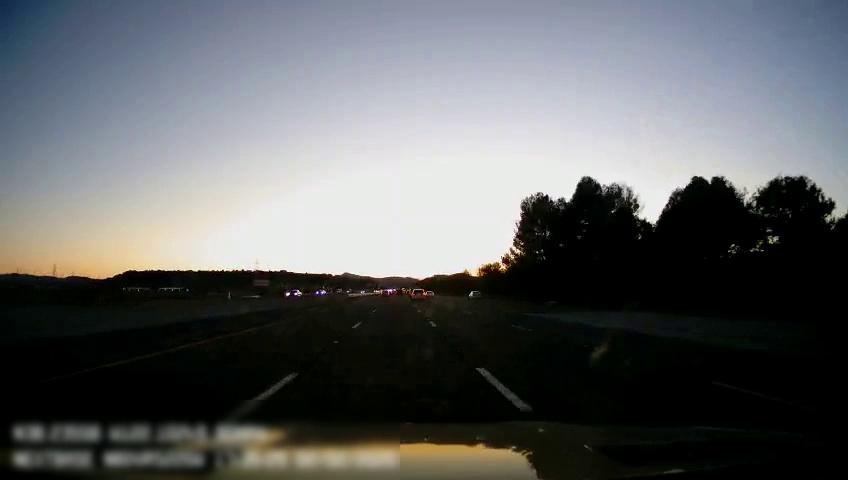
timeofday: Dusk/Dawn/Twilight
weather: Sunny
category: Drivable Space
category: Vehicles | Truck
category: Vehicles | Truck
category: Vehicles | Car
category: Vehicles | SUV
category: Lanes | Alternate Lane
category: Lanes | Current Lane
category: Lanes | Current Lane
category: Lanes | Alternate Lane